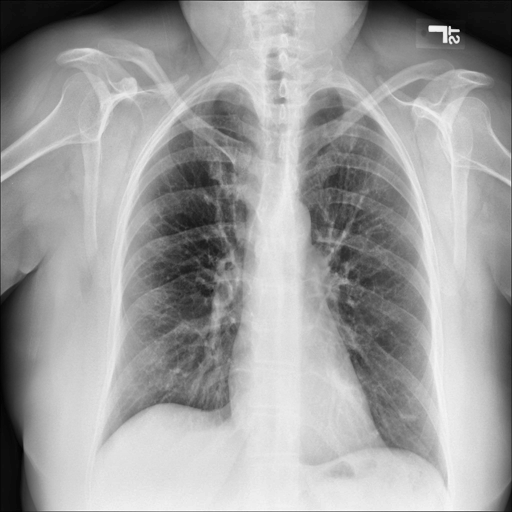
Finding: NORMAL